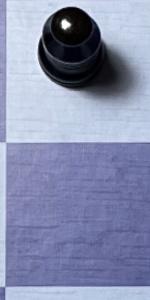
Label: Empty